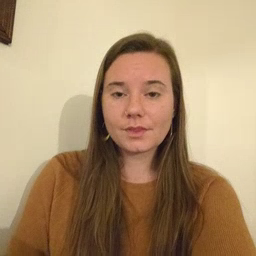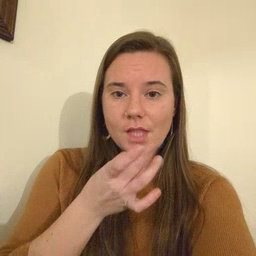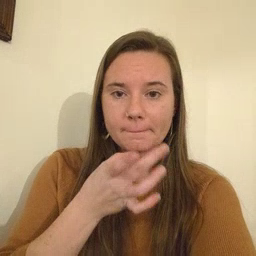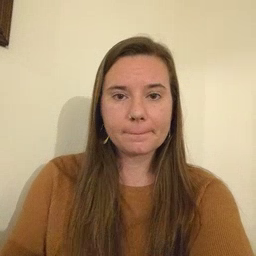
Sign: lamp